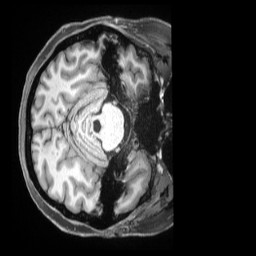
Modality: T1w
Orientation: axial
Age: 36
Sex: female
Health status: ill
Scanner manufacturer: siemens
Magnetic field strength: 3 T
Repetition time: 2.5 s
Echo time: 0.00181 s